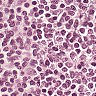
Metastatic tissue present: no